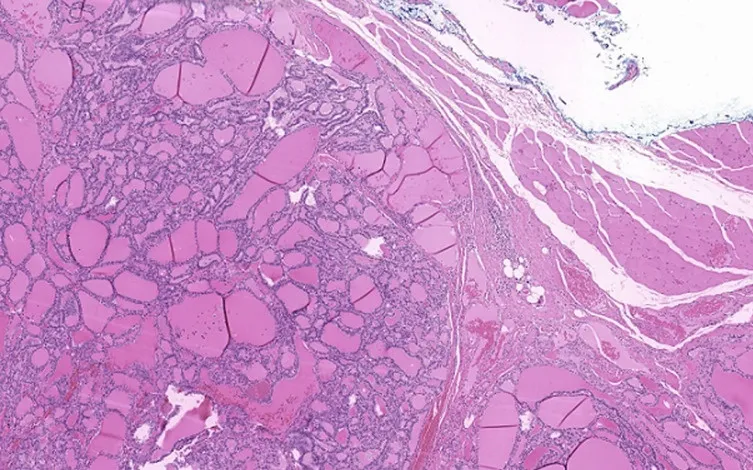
representative microscopic images of H&E stained biopsy of ectopic thyroid tissue.
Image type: pathology (h&e)